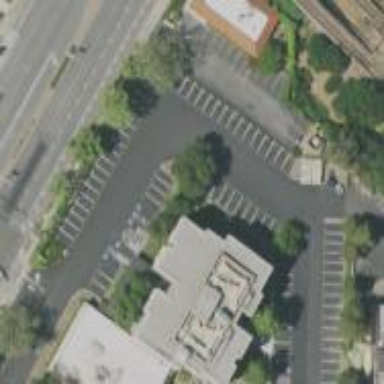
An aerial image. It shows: Office building with flat roof.